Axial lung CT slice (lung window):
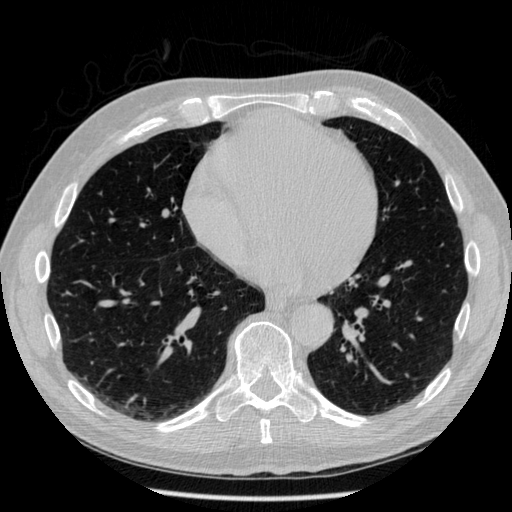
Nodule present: no